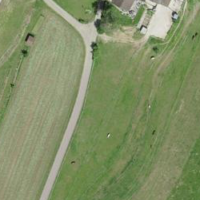
EUNIS habitat code: 24
Species observed at this site:
Galeopsis tetrahit